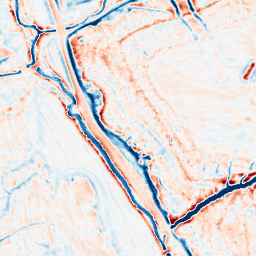
Category: edge_preserving
Decomposition family: bilateral
Decomposition parameters: d: 15
sigma_color: 75
sigma_space: 75
Upsampling method: quadratic
Upsampling parameters: scale: 4
Upsampling scale: 4